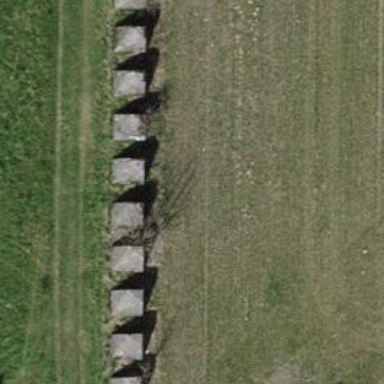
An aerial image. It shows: Block barrier.